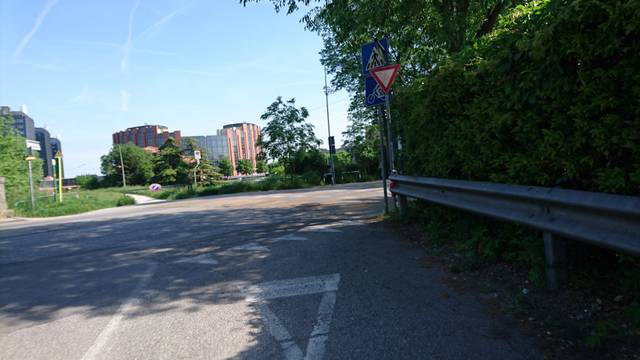
Region: Italy
Coordinates: 45.408, 11.9